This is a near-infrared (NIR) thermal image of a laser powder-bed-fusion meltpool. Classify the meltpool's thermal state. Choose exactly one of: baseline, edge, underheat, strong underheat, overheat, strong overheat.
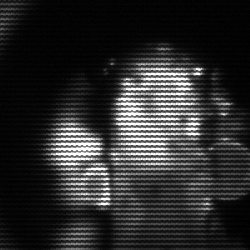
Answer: strong underheat